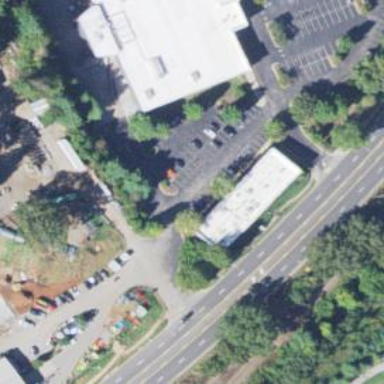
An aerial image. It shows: Healthcare clinic.